Aerial crown-view tile of a tropical tree (Barro Colorado Island, Panama), acquired 20241014:
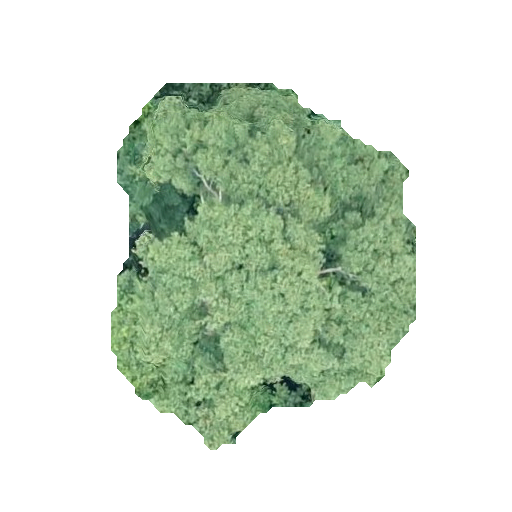
Species: Ficus insipida
GBIF accepted scientific name: Ficus insipida
Crown area: 131.27 m²